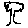
Label: tree